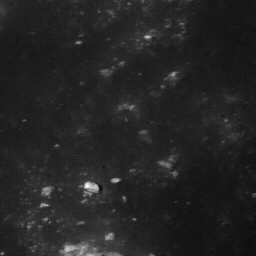
Host type: background_regolith
Lunar coordinates: latitude nan, longitude nan